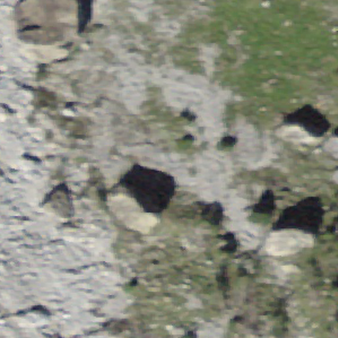
Label: bouldering_area